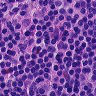
Metastatic tissue present: no